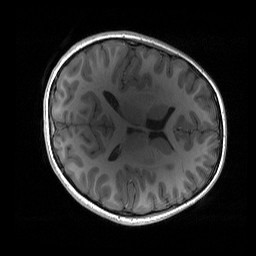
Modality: T1w
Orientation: axial
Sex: female
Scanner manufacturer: siemens
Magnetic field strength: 3 T
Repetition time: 1.9 s
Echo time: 0.00243 s